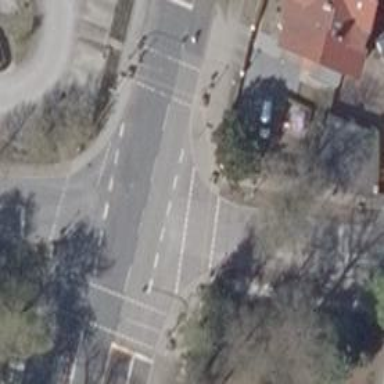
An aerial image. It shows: Traffic signals at road crossing.